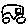
Label: car